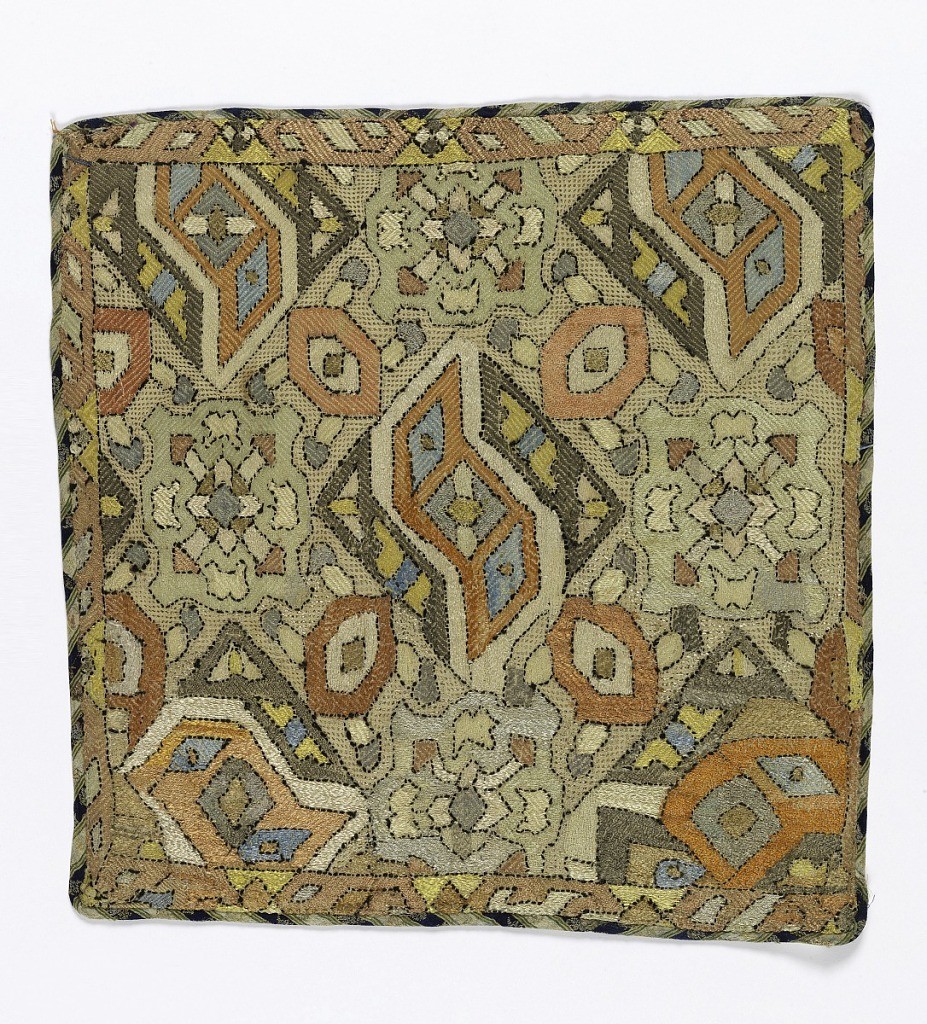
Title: Panel
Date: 18th century
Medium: silk and cotton Technique: embroidery
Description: Square panel of white cotton, drawn and worked over into a net-like background for an almost solid embroidery in silk of highly conventionalized geometric and flower forms. Pale blue, green, peach color, grey, white and black for outlines. Faced with striped blue and white silk. Backed by yellow cotton block-printed in flower spray of red and green.